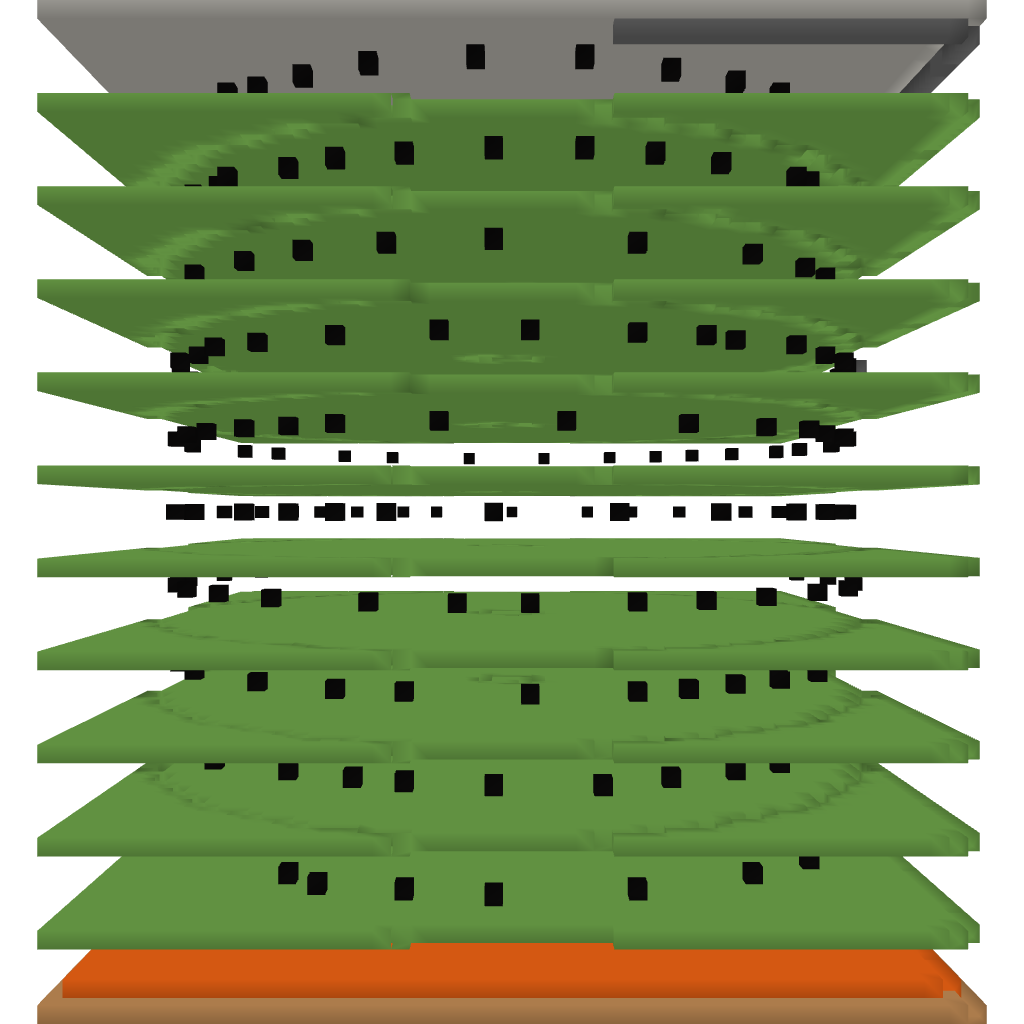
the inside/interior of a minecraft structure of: Super Spleef arena